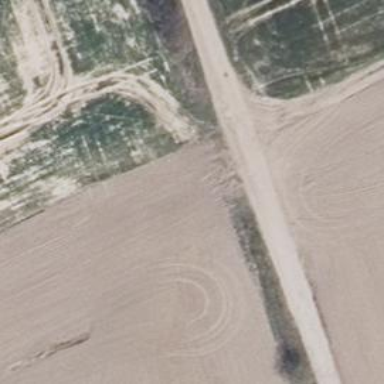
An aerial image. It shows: Compacted track with grade2 level.